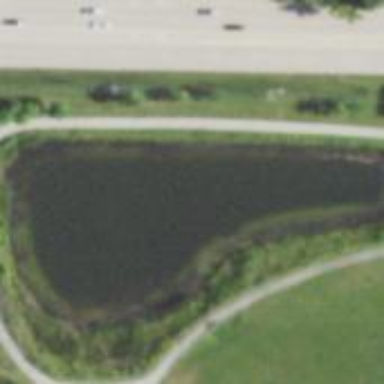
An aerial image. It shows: Stormwater basin filled with natural water.